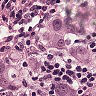
Metastatic tissue present: yes